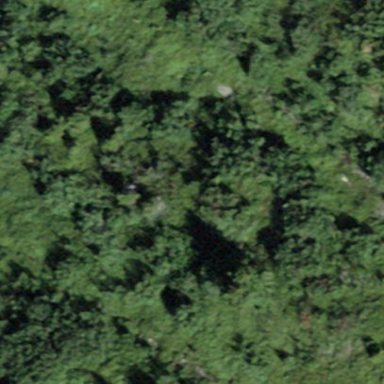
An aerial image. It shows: Patch of scrub vegetation.